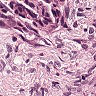
Metastatic tissue present: yes